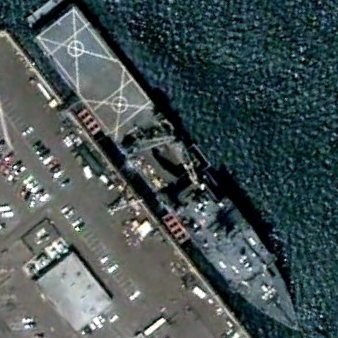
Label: combat